Interaction volume radius: 10 \u00c5
Interaction volume height: 20 \u00c5
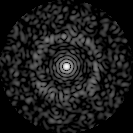
Disorder parameter: 0.8294